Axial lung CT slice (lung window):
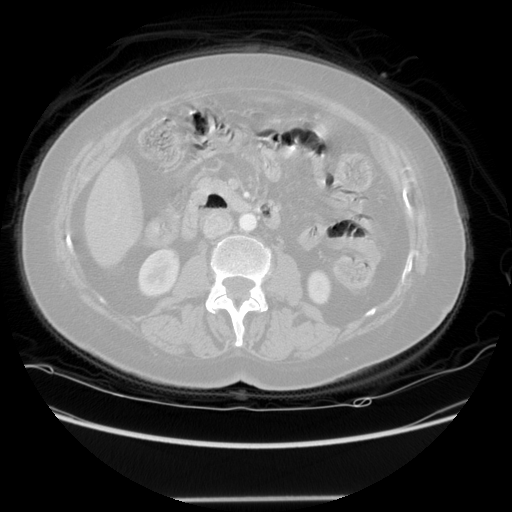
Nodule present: no